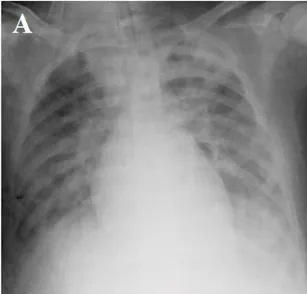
Chest X-ray.
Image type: radiology (x_ray)